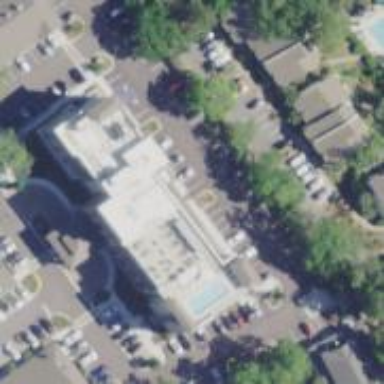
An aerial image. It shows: Hotel building.